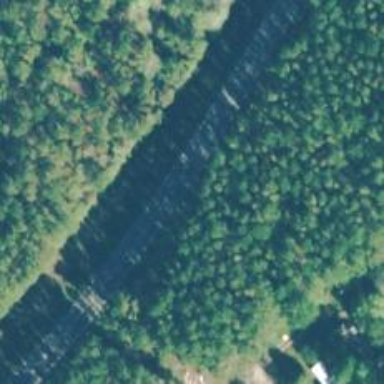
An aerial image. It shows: Culvert tunnel.